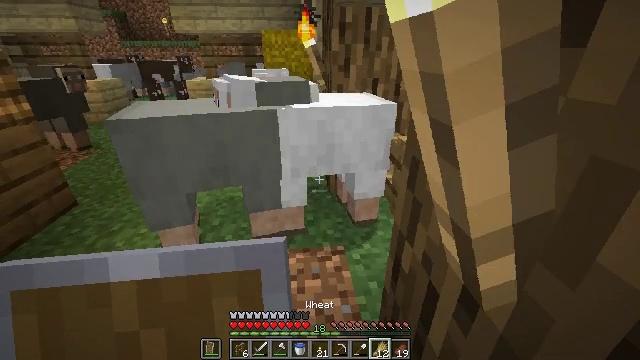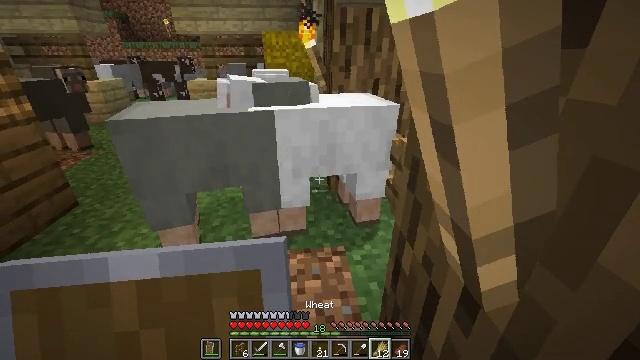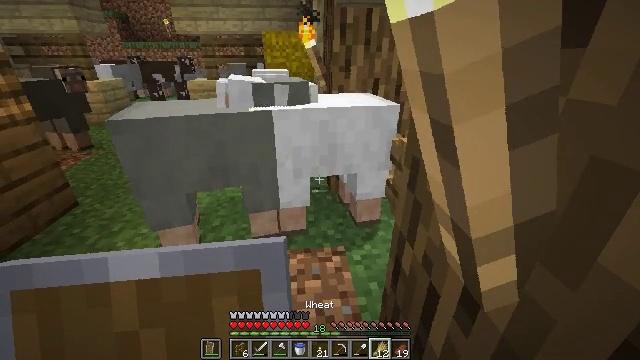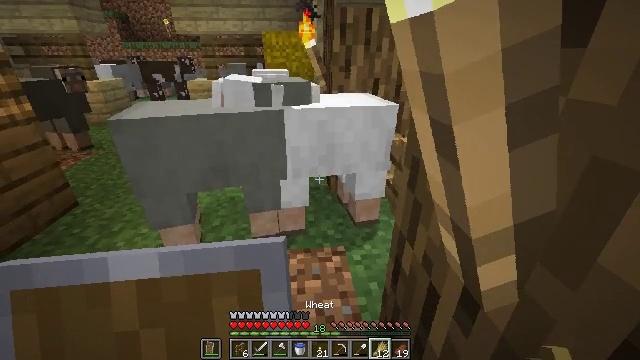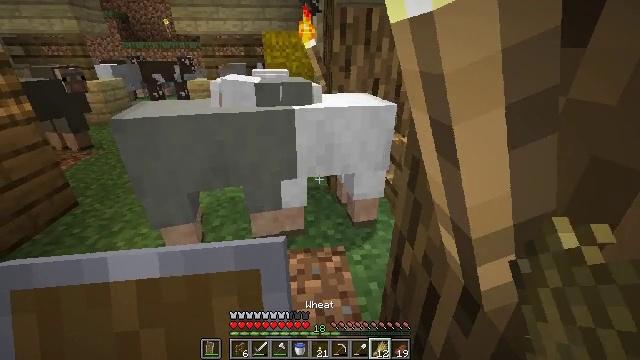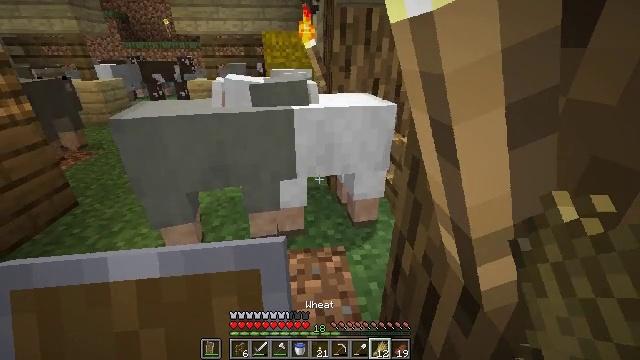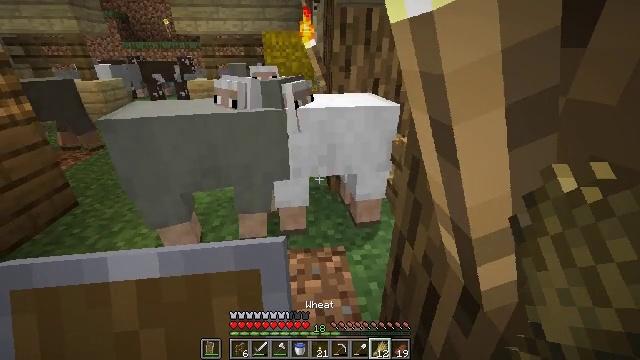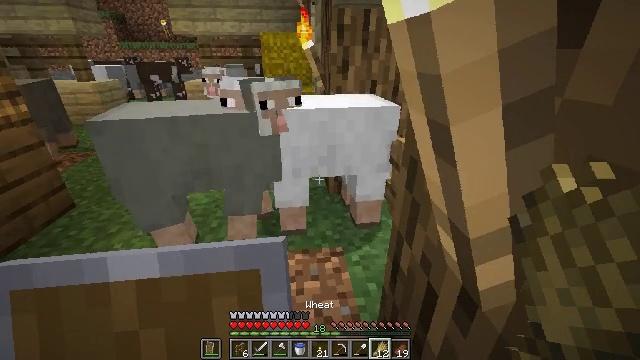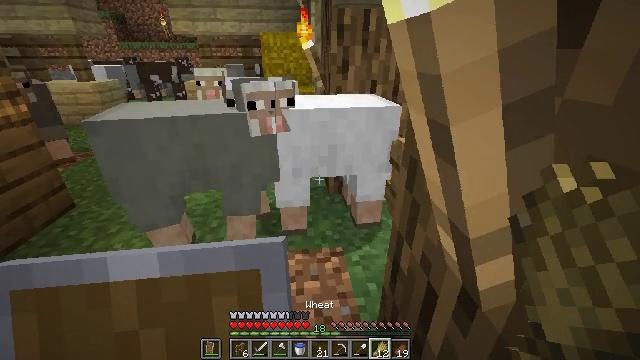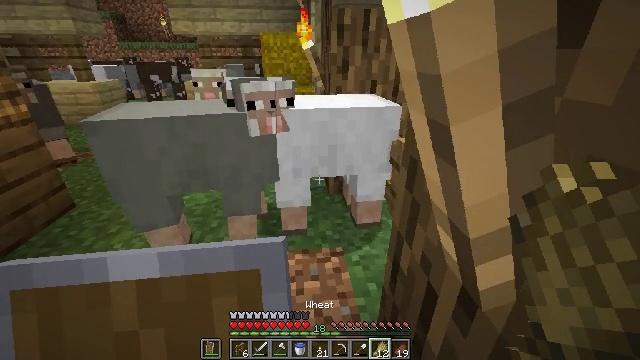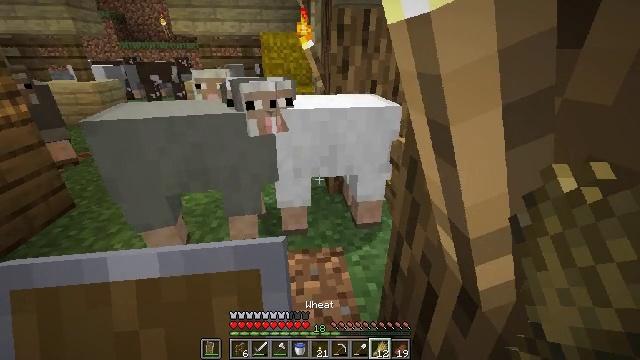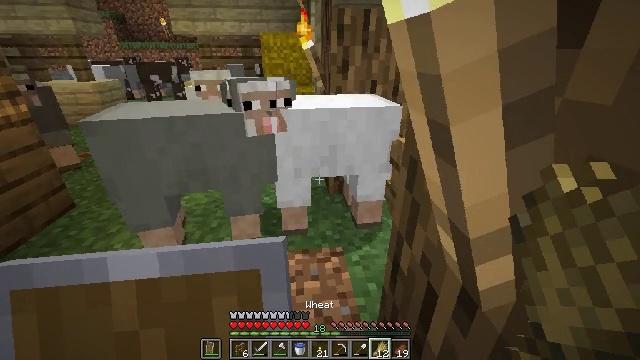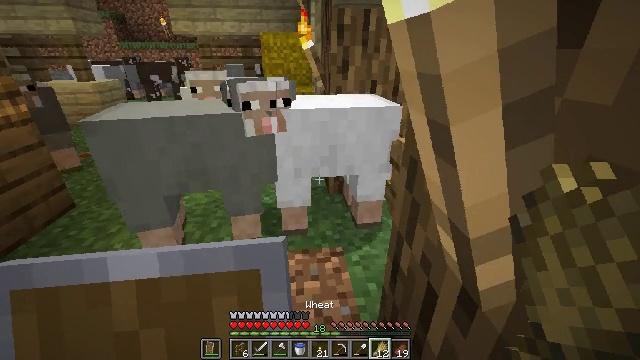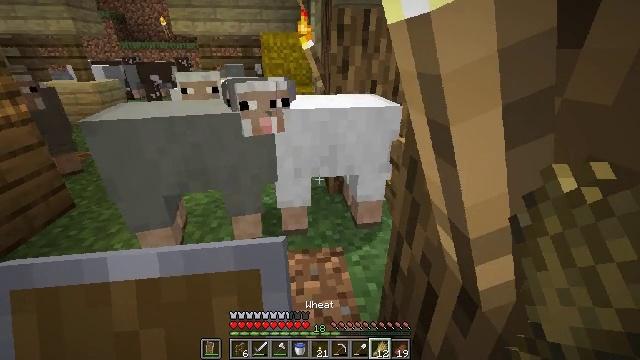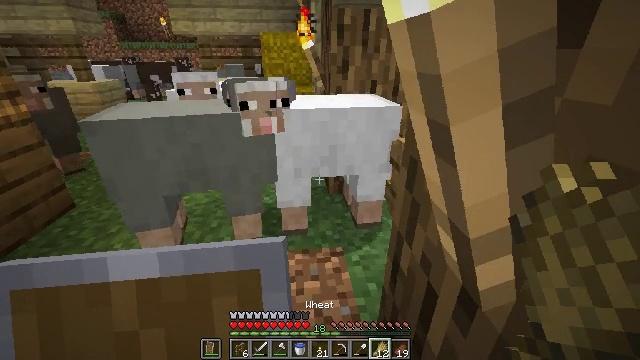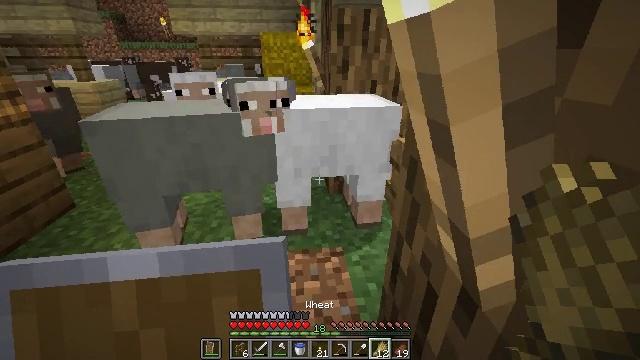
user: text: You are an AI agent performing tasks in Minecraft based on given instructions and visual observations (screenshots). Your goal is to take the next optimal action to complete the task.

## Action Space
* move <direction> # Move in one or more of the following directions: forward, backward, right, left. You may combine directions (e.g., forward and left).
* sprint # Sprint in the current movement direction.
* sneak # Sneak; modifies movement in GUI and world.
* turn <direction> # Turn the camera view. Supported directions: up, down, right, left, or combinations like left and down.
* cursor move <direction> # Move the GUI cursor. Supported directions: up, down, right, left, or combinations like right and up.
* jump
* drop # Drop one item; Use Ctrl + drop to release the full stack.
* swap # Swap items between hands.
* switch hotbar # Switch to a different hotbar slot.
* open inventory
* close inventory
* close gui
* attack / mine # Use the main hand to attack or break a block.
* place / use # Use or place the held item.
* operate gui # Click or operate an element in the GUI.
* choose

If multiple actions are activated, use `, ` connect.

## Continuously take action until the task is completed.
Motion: motion action
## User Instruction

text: Break down the oak fence.
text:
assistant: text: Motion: no_op
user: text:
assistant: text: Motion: no_op
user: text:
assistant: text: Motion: no_op
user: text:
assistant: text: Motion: no_op
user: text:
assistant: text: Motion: no_op
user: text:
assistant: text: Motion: no_op
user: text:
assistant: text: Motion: no_op
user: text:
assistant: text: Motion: no_op
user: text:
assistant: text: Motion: no_op
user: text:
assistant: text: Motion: no_op
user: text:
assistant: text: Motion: no_op
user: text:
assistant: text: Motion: no_op
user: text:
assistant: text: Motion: no_op
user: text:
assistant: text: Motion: no_op
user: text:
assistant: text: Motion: no_op
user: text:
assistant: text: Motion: use / place
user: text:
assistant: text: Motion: move left, use / place
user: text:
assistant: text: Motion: move left, use / place
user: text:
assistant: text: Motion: move left
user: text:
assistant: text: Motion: no_op
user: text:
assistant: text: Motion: turn left
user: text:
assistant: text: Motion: no_op
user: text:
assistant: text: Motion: no_op
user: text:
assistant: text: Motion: turn left
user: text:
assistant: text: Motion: no_op
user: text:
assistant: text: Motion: no_op
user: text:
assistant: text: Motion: use / place
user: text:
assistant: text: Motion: use / place
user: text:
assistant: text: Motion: no_op
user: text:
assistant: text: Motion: move left